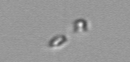
Label: Chaetoceros